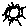
Label: sun